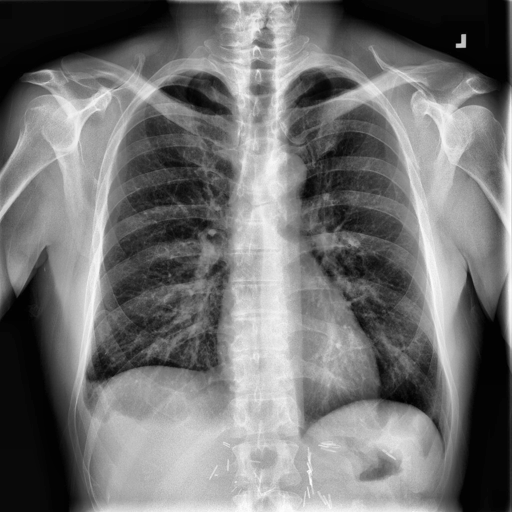
Finding: NORMAL